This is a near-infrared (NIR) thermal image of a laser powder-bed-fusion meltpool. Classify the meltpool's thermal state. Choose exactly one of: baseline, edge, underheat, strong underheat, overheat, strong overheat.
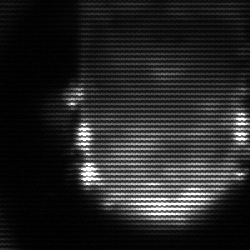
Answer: baseline